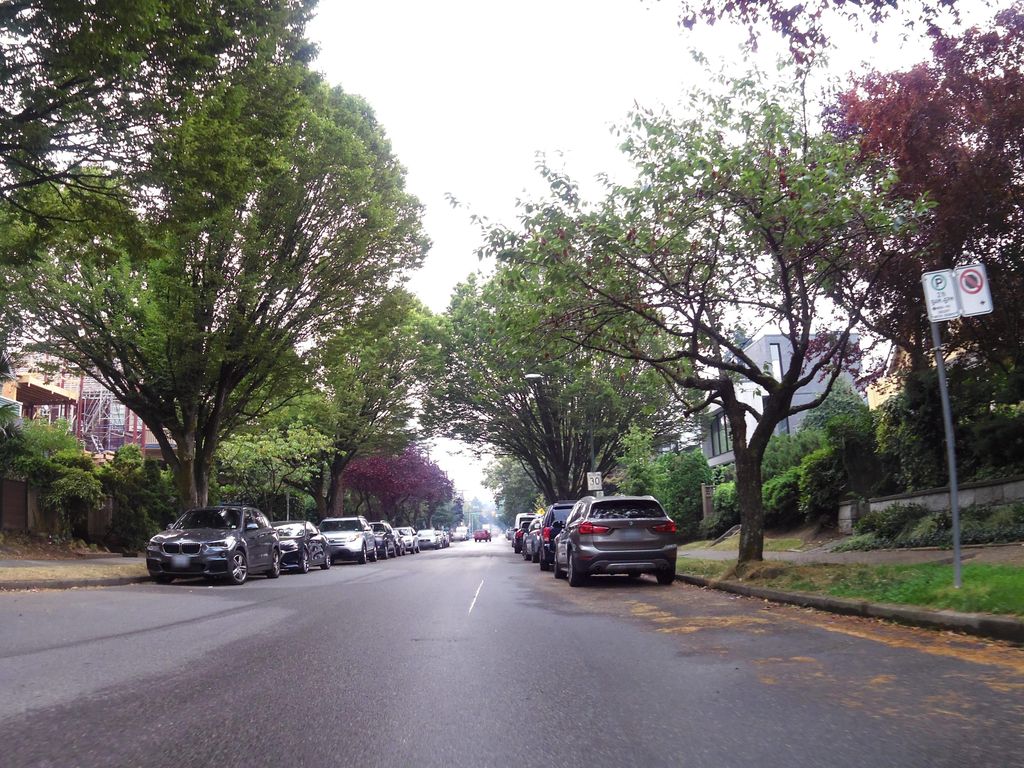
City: vancouver